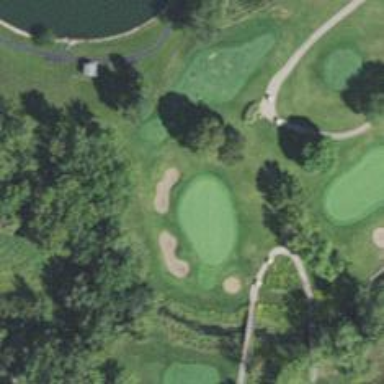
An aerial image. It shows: Golf hole.